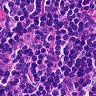
Metastatic tissue present: no